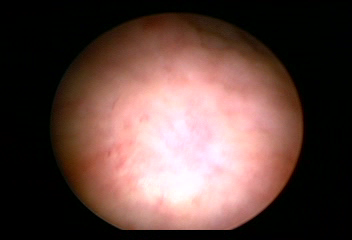
Modality: WLC
Class: Normal mucosa
Bladder cancer association: No